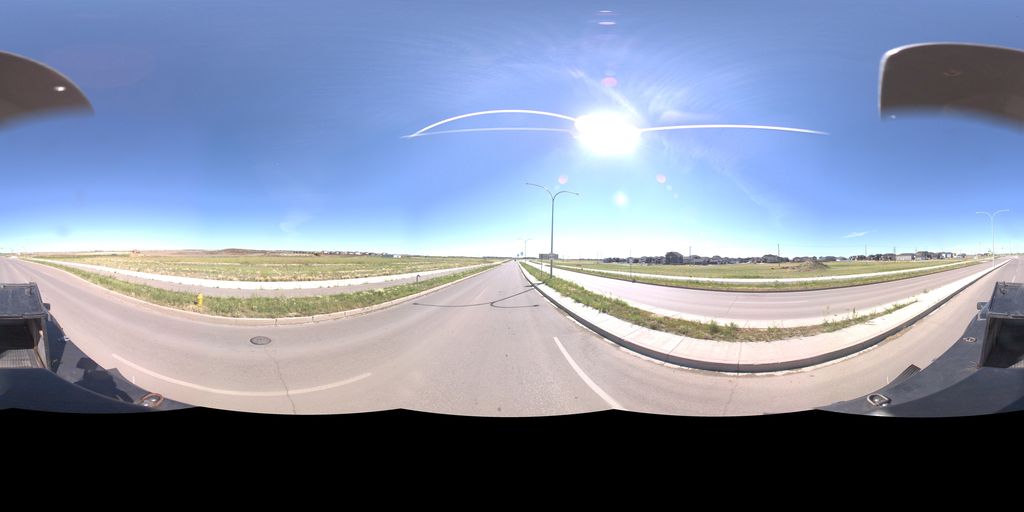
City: saskatoon